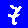
Digit: 7